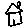
Label: house